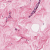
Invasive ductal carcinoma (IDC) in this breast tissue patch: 0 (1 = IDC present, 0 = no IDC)